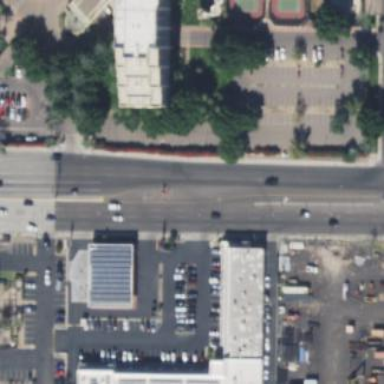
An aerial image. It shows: Commercial building.